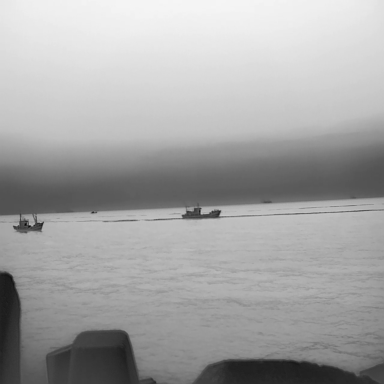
There are three bulk_carriers in the infrared image.